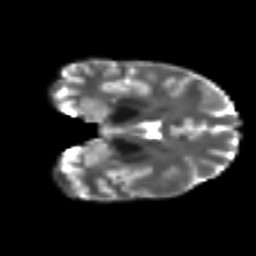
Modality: T2w
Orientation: coronal
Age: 33
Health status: ill
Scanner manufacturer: philips
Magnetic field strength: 3 T
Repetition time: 9 s
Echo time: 0.127 s